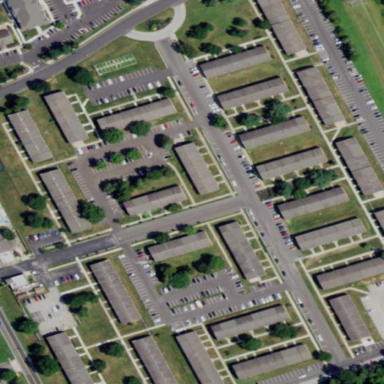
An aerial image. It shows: Residential area with apartments.